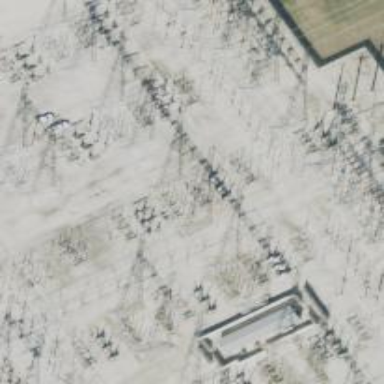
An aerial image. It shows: Switch for power supply.